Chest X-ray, PA view. Patient: 67 years old, sex M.
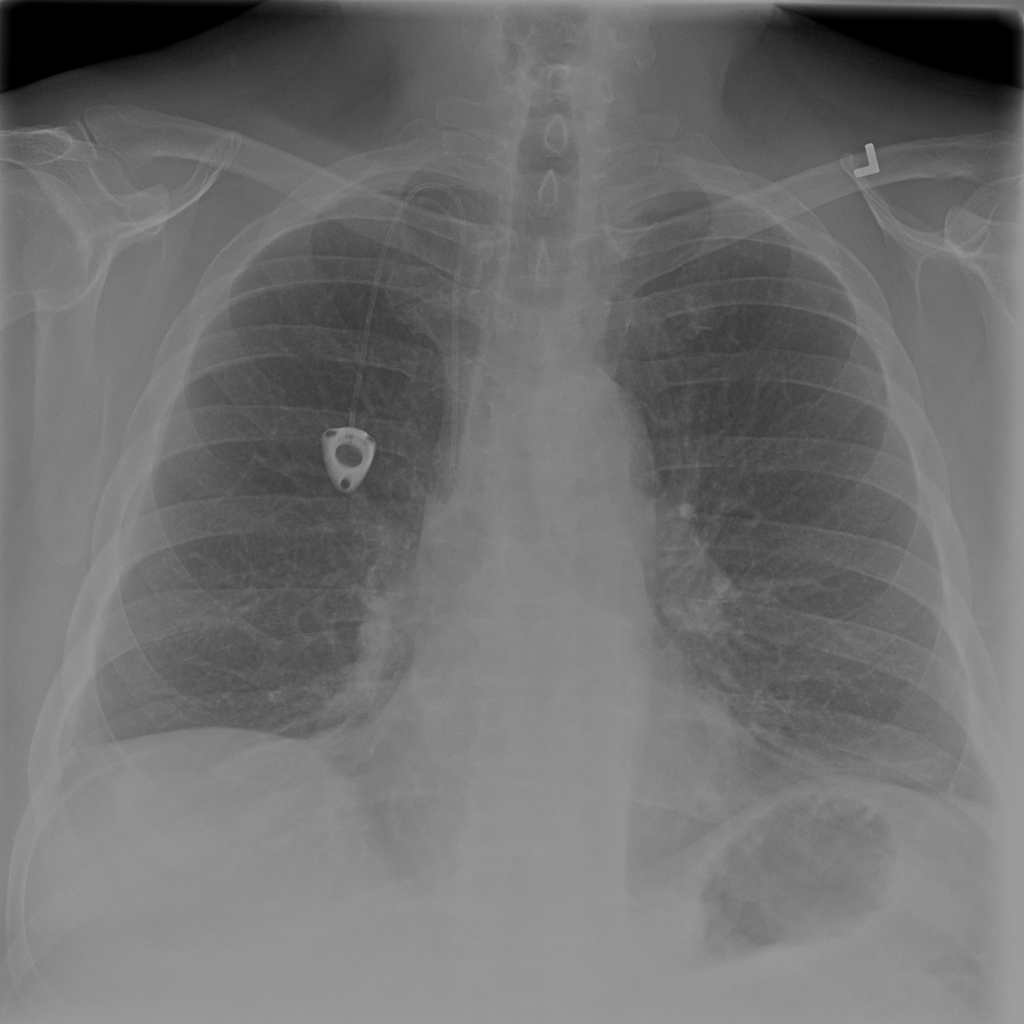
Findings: Atelectasis